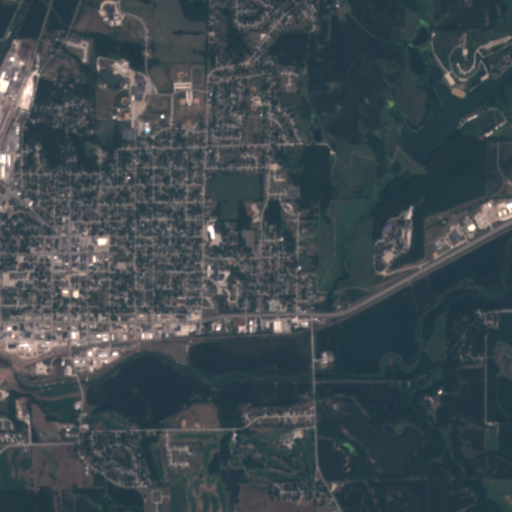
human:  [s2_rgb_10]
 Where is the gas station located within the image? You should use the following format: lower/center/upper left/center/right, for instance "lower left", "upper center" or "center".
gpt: The gas station is located in the center left of the image.
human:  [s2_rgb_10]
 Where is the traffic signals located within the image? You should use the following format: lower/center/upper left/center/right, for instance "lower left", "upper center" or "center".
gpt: The traffic signals is located in the center left of the image.
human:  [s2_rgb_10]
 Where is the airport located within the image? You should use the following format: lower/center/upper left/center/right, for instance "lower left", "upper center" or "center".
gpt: There is no airport in the image.